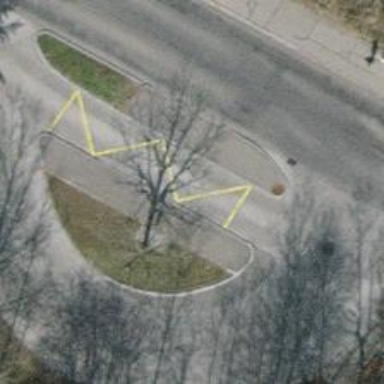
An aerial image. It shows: Bus stop with designated public transport stop position.